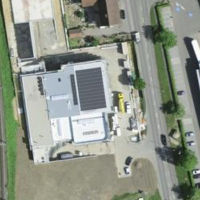
EUNIS habitat code: 25
Species observed at this site:
Linaria vulgaris
Lamium galeobdolon